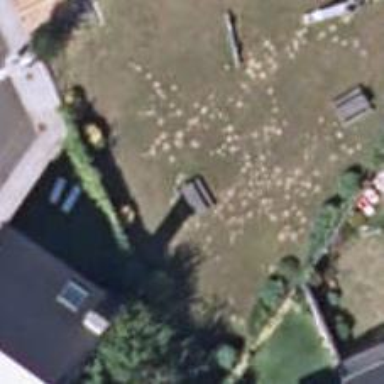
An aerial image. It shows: Picnic table located in leisure land area.